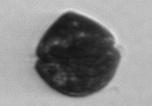
Label: Scrippsiella